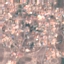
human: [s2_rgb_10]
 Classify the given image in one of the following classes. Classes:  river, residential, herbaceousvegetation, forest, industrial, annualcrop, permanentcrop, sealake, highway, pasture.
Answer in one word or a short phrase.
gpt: Residential